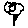
Label: flower